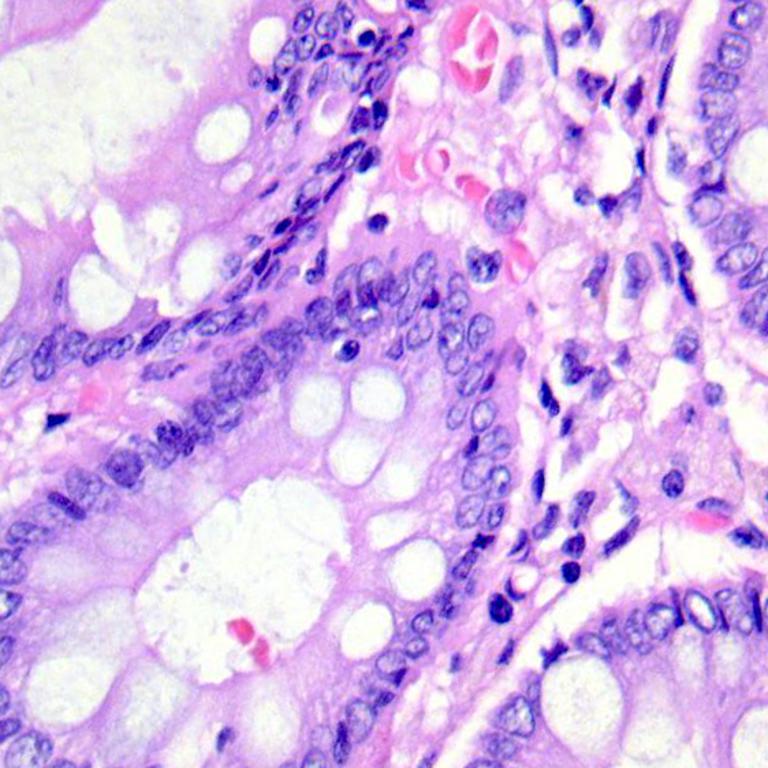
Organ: colon
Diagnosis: benign